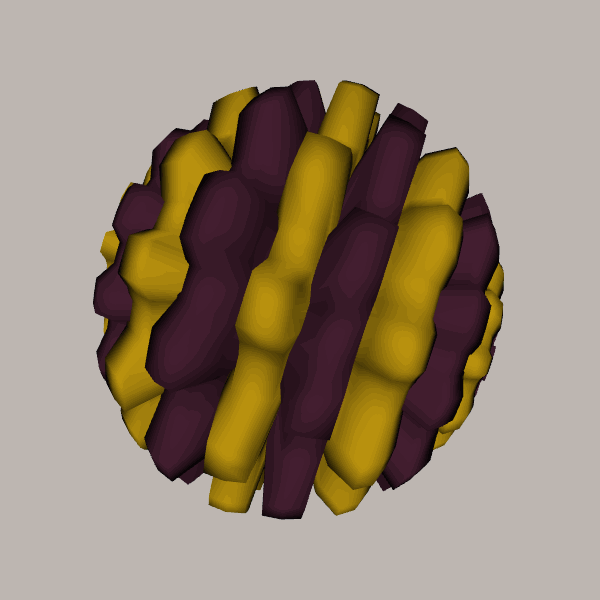
Background: light